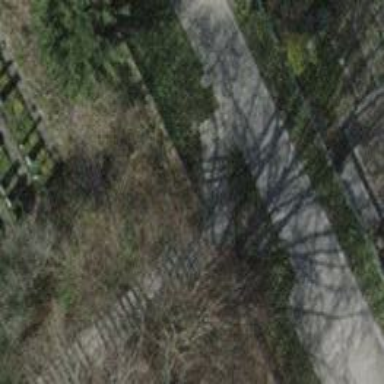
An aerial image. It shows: Footway with sett surface.